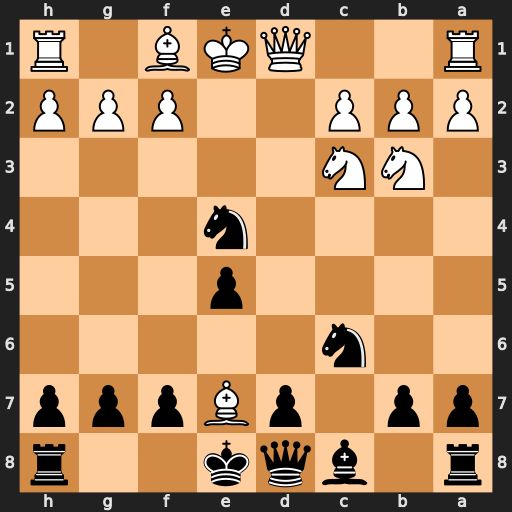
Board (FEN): r1bqk2r/pp1pBppp/2n5/4p3/4n3/1NN5/PPP2PPP/R2QKB1R
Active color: b
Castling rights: KQkq
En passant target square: -
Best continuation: Nxc3 Bxd8 Nxd1 Bc7 Nxb2